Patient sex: M
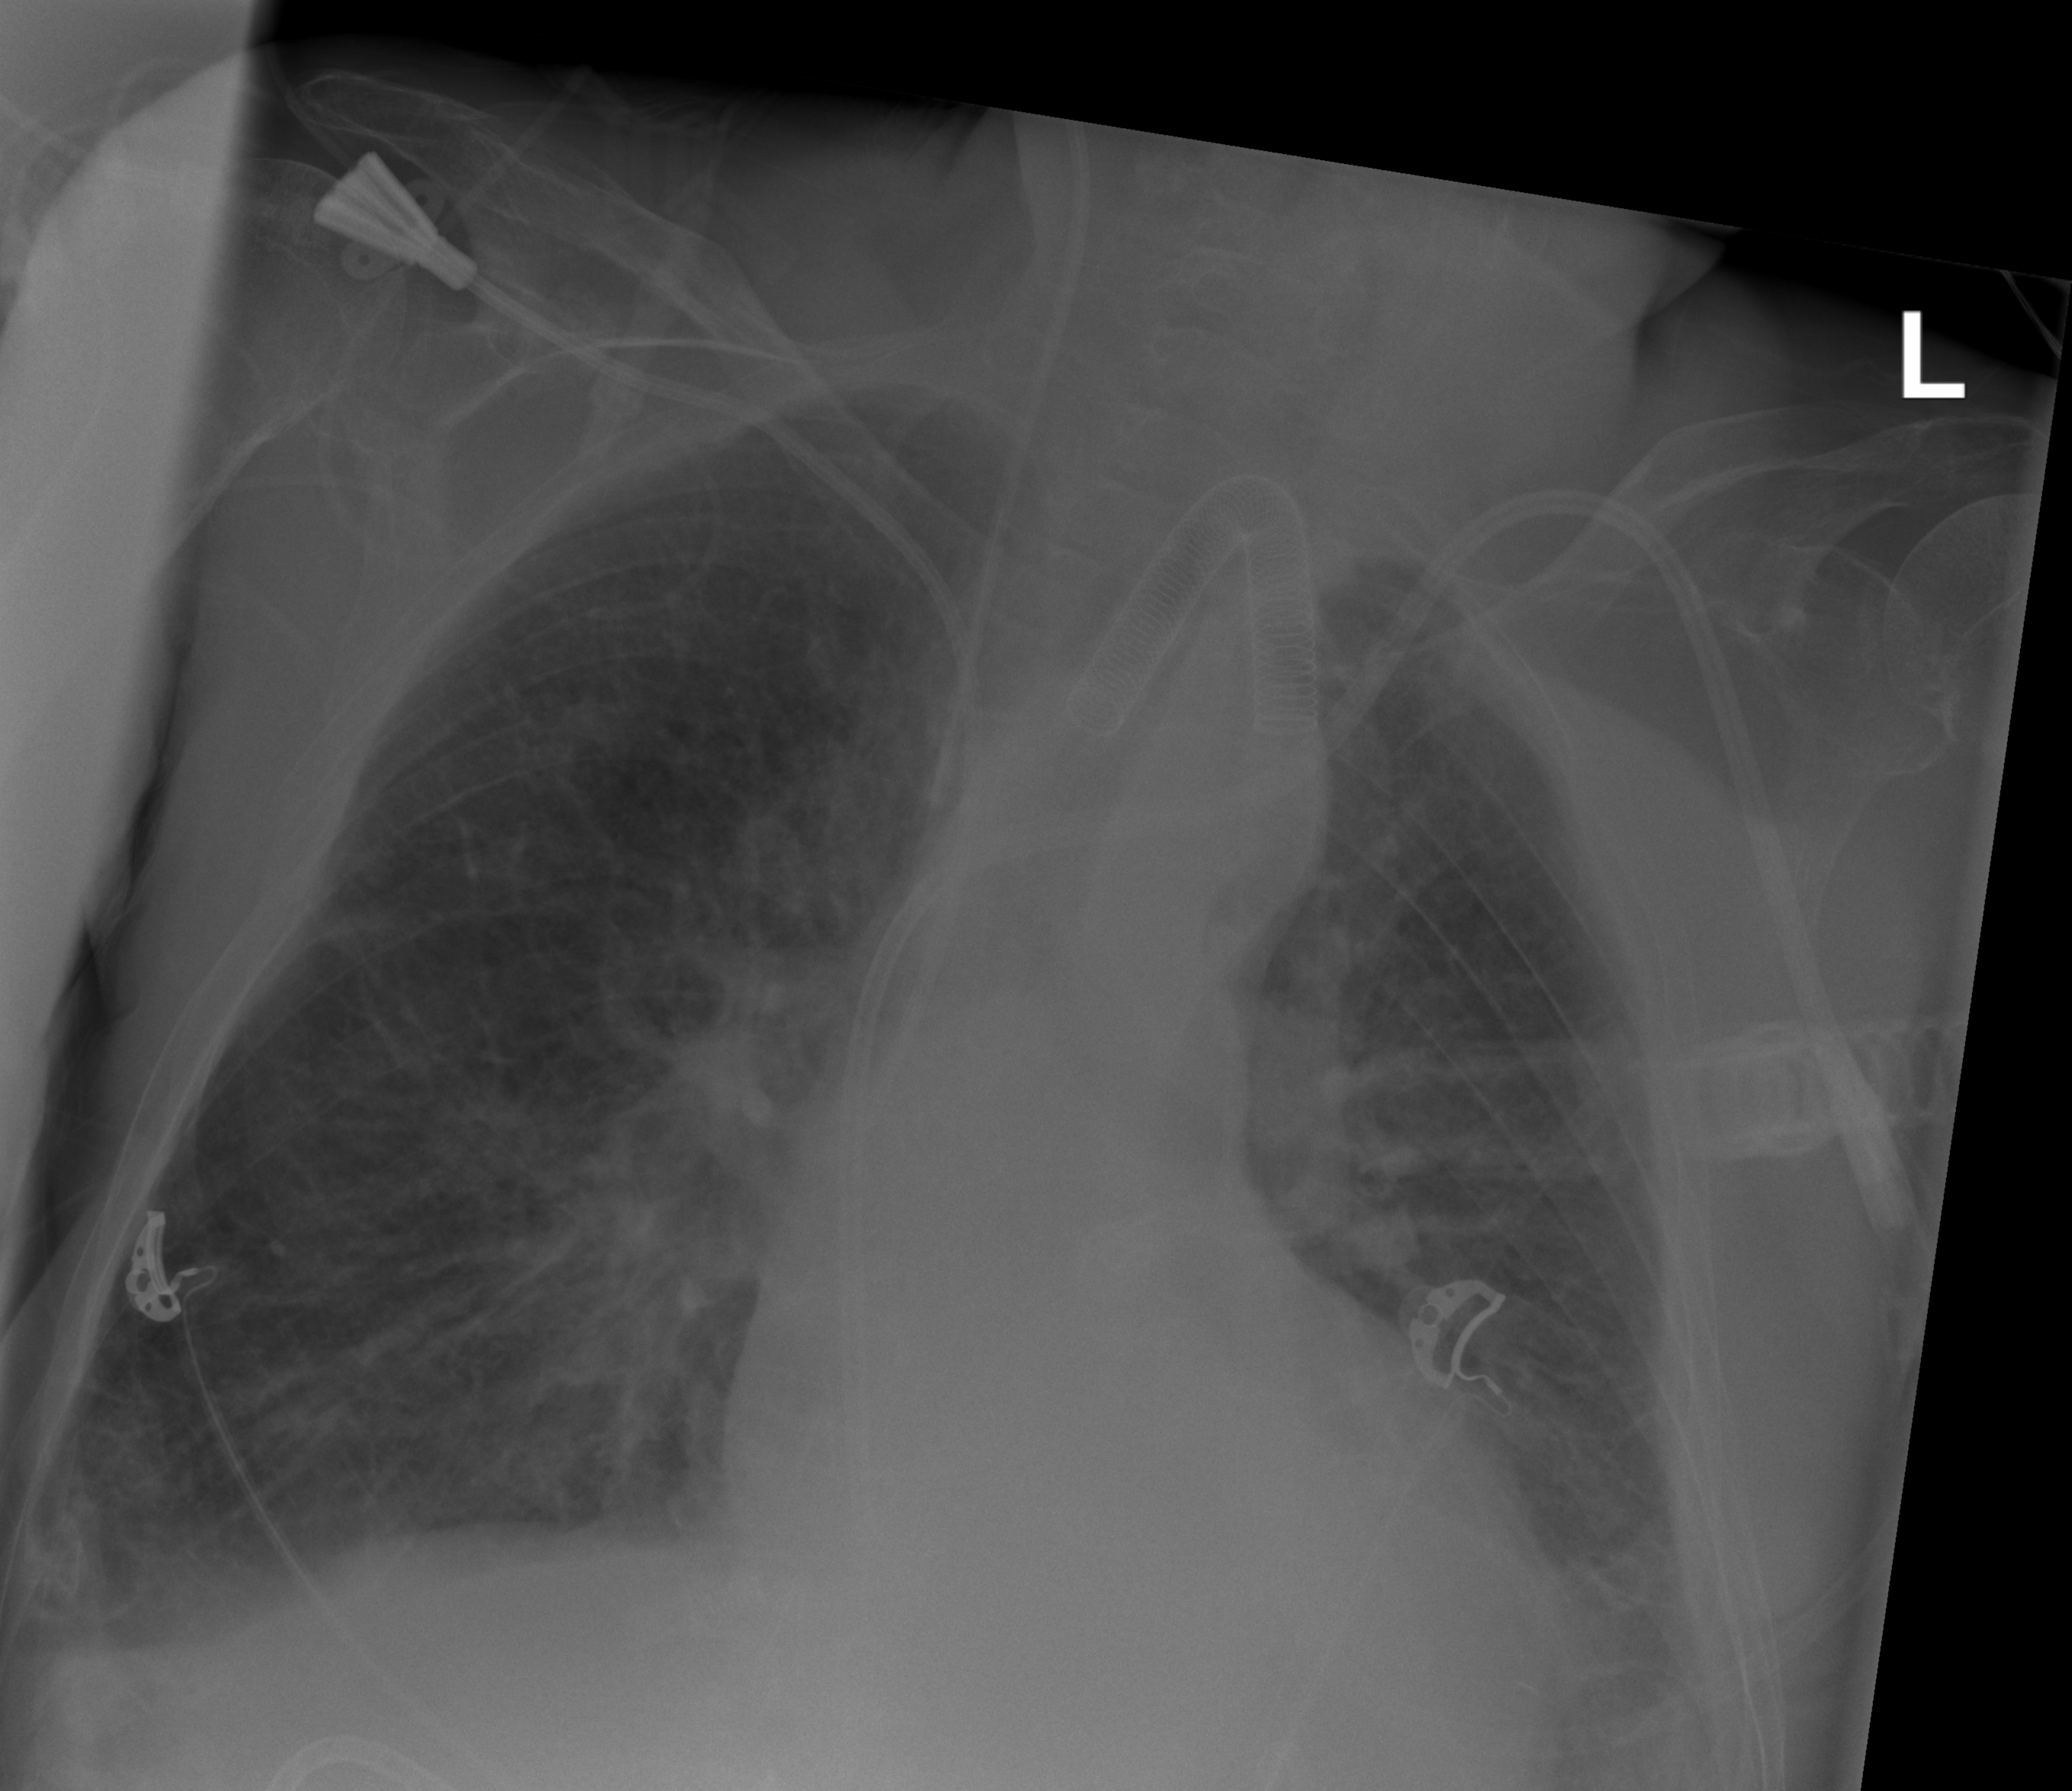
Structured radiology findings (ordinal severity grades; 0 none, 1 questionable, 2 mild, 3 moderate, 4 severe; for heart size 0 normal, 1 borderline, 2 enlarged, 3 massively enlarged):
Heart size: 2
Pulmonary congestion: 2
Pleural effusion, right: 2
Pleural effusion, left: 2
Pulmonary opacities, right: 0
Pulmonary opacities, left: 0
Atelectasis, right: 2
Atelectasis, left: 2